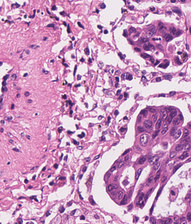
Tumor epithelial tissue: yes
Tumor-associated stroma tissue: yes
Normal tissue: no